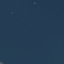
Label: SeaLake